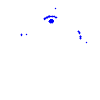
Particle: pion